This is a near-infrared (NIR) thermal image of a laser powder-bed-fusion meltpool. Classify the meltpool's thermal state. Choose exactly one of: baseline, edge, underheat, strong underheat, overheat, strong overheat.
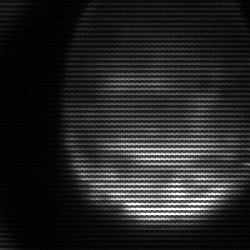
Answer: edge